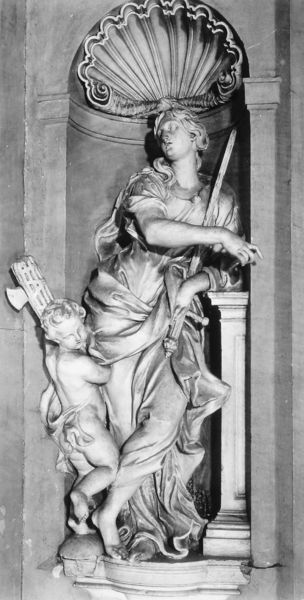
Titel: Die Gerechtigkeit
Künstler: Camillo Rusconi
Standort: Rom, S. Iganzio, Cappella Ludovisi (EU - I - Latium)
Schlagwörter: fuß, hand, umhang, weiß, bewegung, frau, grau, haar, kleid, marmor, pfeiler, säule, säulen, blick, schleier, tuch, architektur, arm, barock, falten, mensch, sockel, stein, kirche, figur, gewand, haare, kind, locken, rokoko, rund, stock, engel, putte, putto, skulptur, statue, bewegt, schrift, bogen, stab, bündel, church, column, people, sword, white, women, black, gray, grey, hair, nose, old, woman, faltenwurf, plastik, podest, junge, zeigen, nische, schwert, waffe, axt, man, naked, nude, stone, toga, armor, boy, child, feet, konche, muschel, amor, beil, gaze, tunika, mother, mouth, gegenstand, saint, faces, photo, sculpture, cherub, marble, draped, garment, ädikula, dreidimensional, jesus, rocaille, art, dynamic, finger, venus, figure, baby, conch, seashell, shell, wallend, skuptur, gesture, son, standing, ebgel, foto, photograph, rutenbündel, knee, niche, axe, christlich, psyche, clam, colorless, enfrau, tocaille, scuplture, fasces, erschwert, nischenfigur, atein, nischenstatue, armor und psyche, oben absis, complete